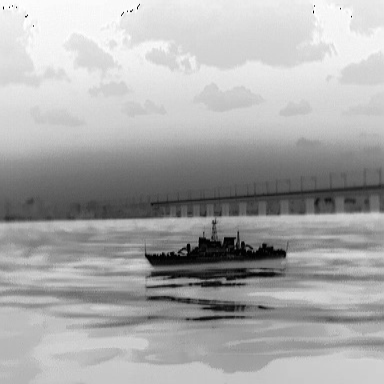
There is a warship in the infrared image.